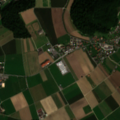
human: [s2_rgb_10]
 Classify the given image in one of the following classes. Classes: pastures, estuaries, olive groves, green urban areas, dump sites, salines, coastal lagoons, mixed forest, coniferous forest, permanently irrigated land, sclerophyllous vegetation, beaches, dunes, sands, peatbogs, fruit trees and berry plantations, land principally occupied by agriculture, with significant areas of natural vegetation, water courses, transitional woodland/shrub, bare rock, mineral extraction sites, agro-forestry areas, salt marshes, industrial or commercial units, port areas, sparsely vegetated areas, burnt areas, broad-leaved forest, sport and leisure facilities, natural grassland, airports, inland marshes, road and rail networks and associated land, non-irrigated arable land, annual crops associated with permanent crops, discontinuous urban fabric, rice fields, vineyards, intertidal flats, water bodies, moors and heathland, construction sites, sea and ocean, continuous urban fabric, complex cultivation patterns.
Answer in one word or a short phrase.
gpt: discontinuous urban fabric, non-irrigated arable land, mixed forest